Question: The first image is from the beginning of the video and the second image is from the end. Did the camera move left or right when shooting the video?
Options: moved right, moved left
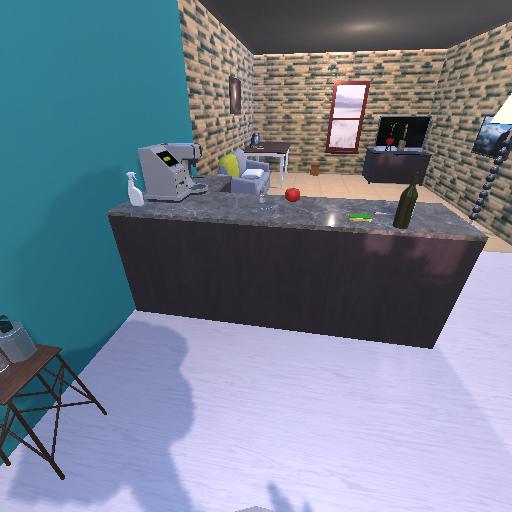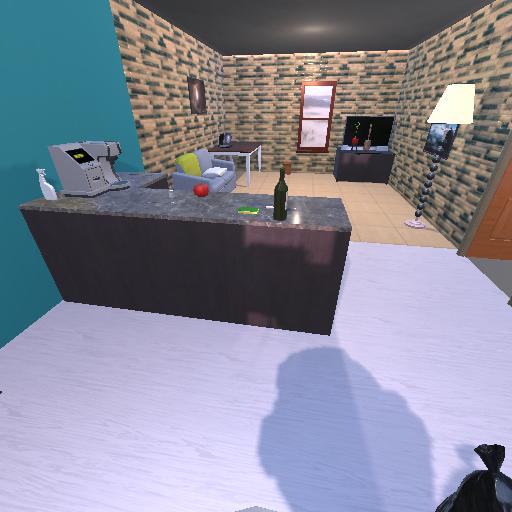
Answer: moved right